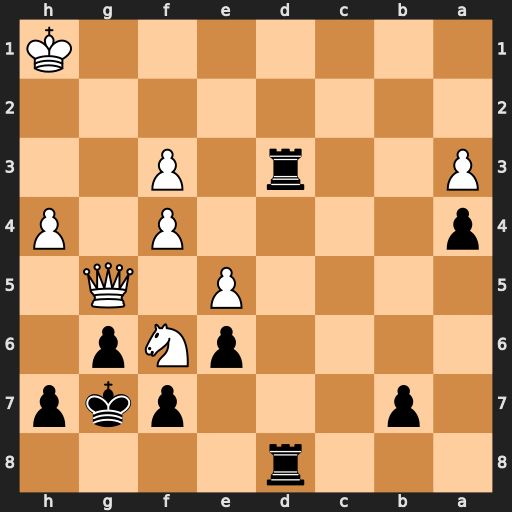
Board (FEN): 3r4/1p3pkp/4pNp1/4P1Q1/p4P1P/P2r1P2/8/7K
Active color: b
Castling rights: -
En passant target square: -
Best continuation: Rd1+ Kg2 R8d2+ Kh3 Rh1+